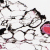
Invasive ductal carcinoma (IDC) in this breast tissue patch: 0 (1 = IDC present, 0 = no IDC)